A 2-D grayscale encoding of one vibration snapshot from a rotor kit is shown. Determine the machine's mechanical condition. Answer with exactly one of: normal, misalignment, unbalance, looseness.
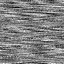
Answer: normal